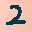
Label: 2